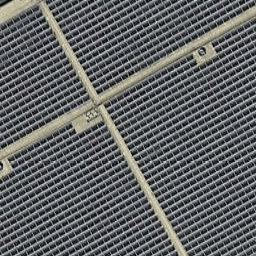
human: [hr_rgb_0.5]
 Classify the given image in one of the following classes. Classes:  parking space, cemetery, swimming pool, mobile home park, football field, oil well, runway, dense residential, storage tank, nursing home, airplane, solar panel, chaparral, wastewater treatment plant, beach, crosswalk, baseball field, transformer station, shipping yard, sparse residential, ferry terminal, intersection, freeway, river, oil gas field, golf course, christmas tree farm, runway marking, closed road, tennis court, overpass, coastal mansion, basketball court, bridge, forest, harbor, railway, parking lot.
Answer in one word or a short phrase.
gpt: solar panel